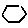
Label: hexagon